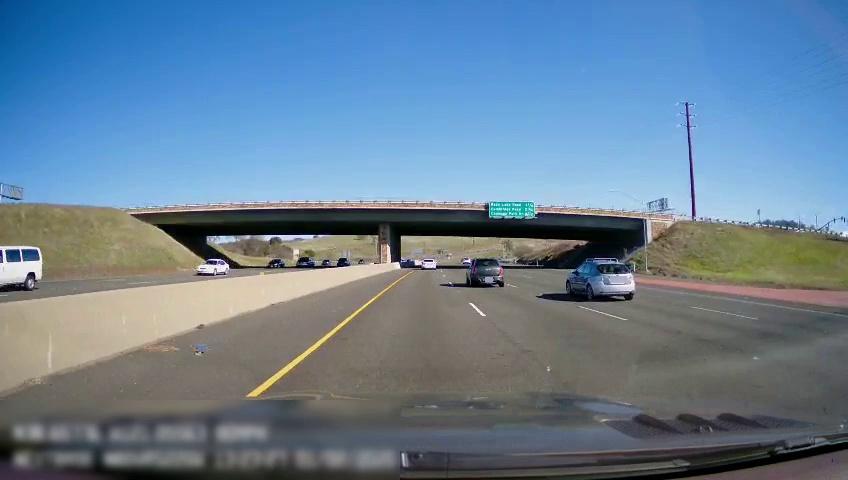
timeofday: Day
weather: Sunny
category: Drivable Space
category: Drivable Space
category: Vehicles | SUV
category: Vehicles | Car
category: Vehicles | Car
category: Vehicles | SUV
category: Vehicles | SUV
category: Vehicles | Car
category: Vehicles | Car
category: Vehicles | SUV
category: Lanes | Current Lane
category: Lanes | Current Lane
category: Lanes | Alternate Lane
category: Lanes | Alternate Lane
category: Lanes | Alternate Lane
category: Lanes | Opposite Lane
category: Traffic | Signs